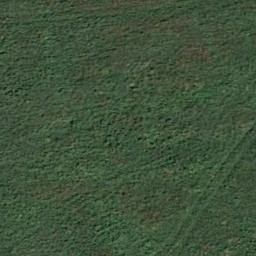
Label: meadow